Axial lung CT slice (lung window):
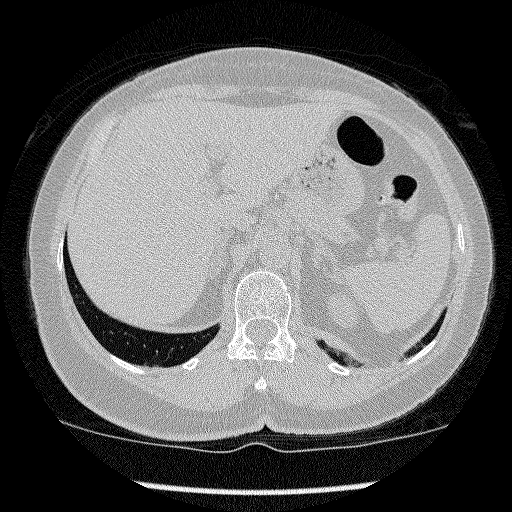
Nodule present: no